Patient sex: M
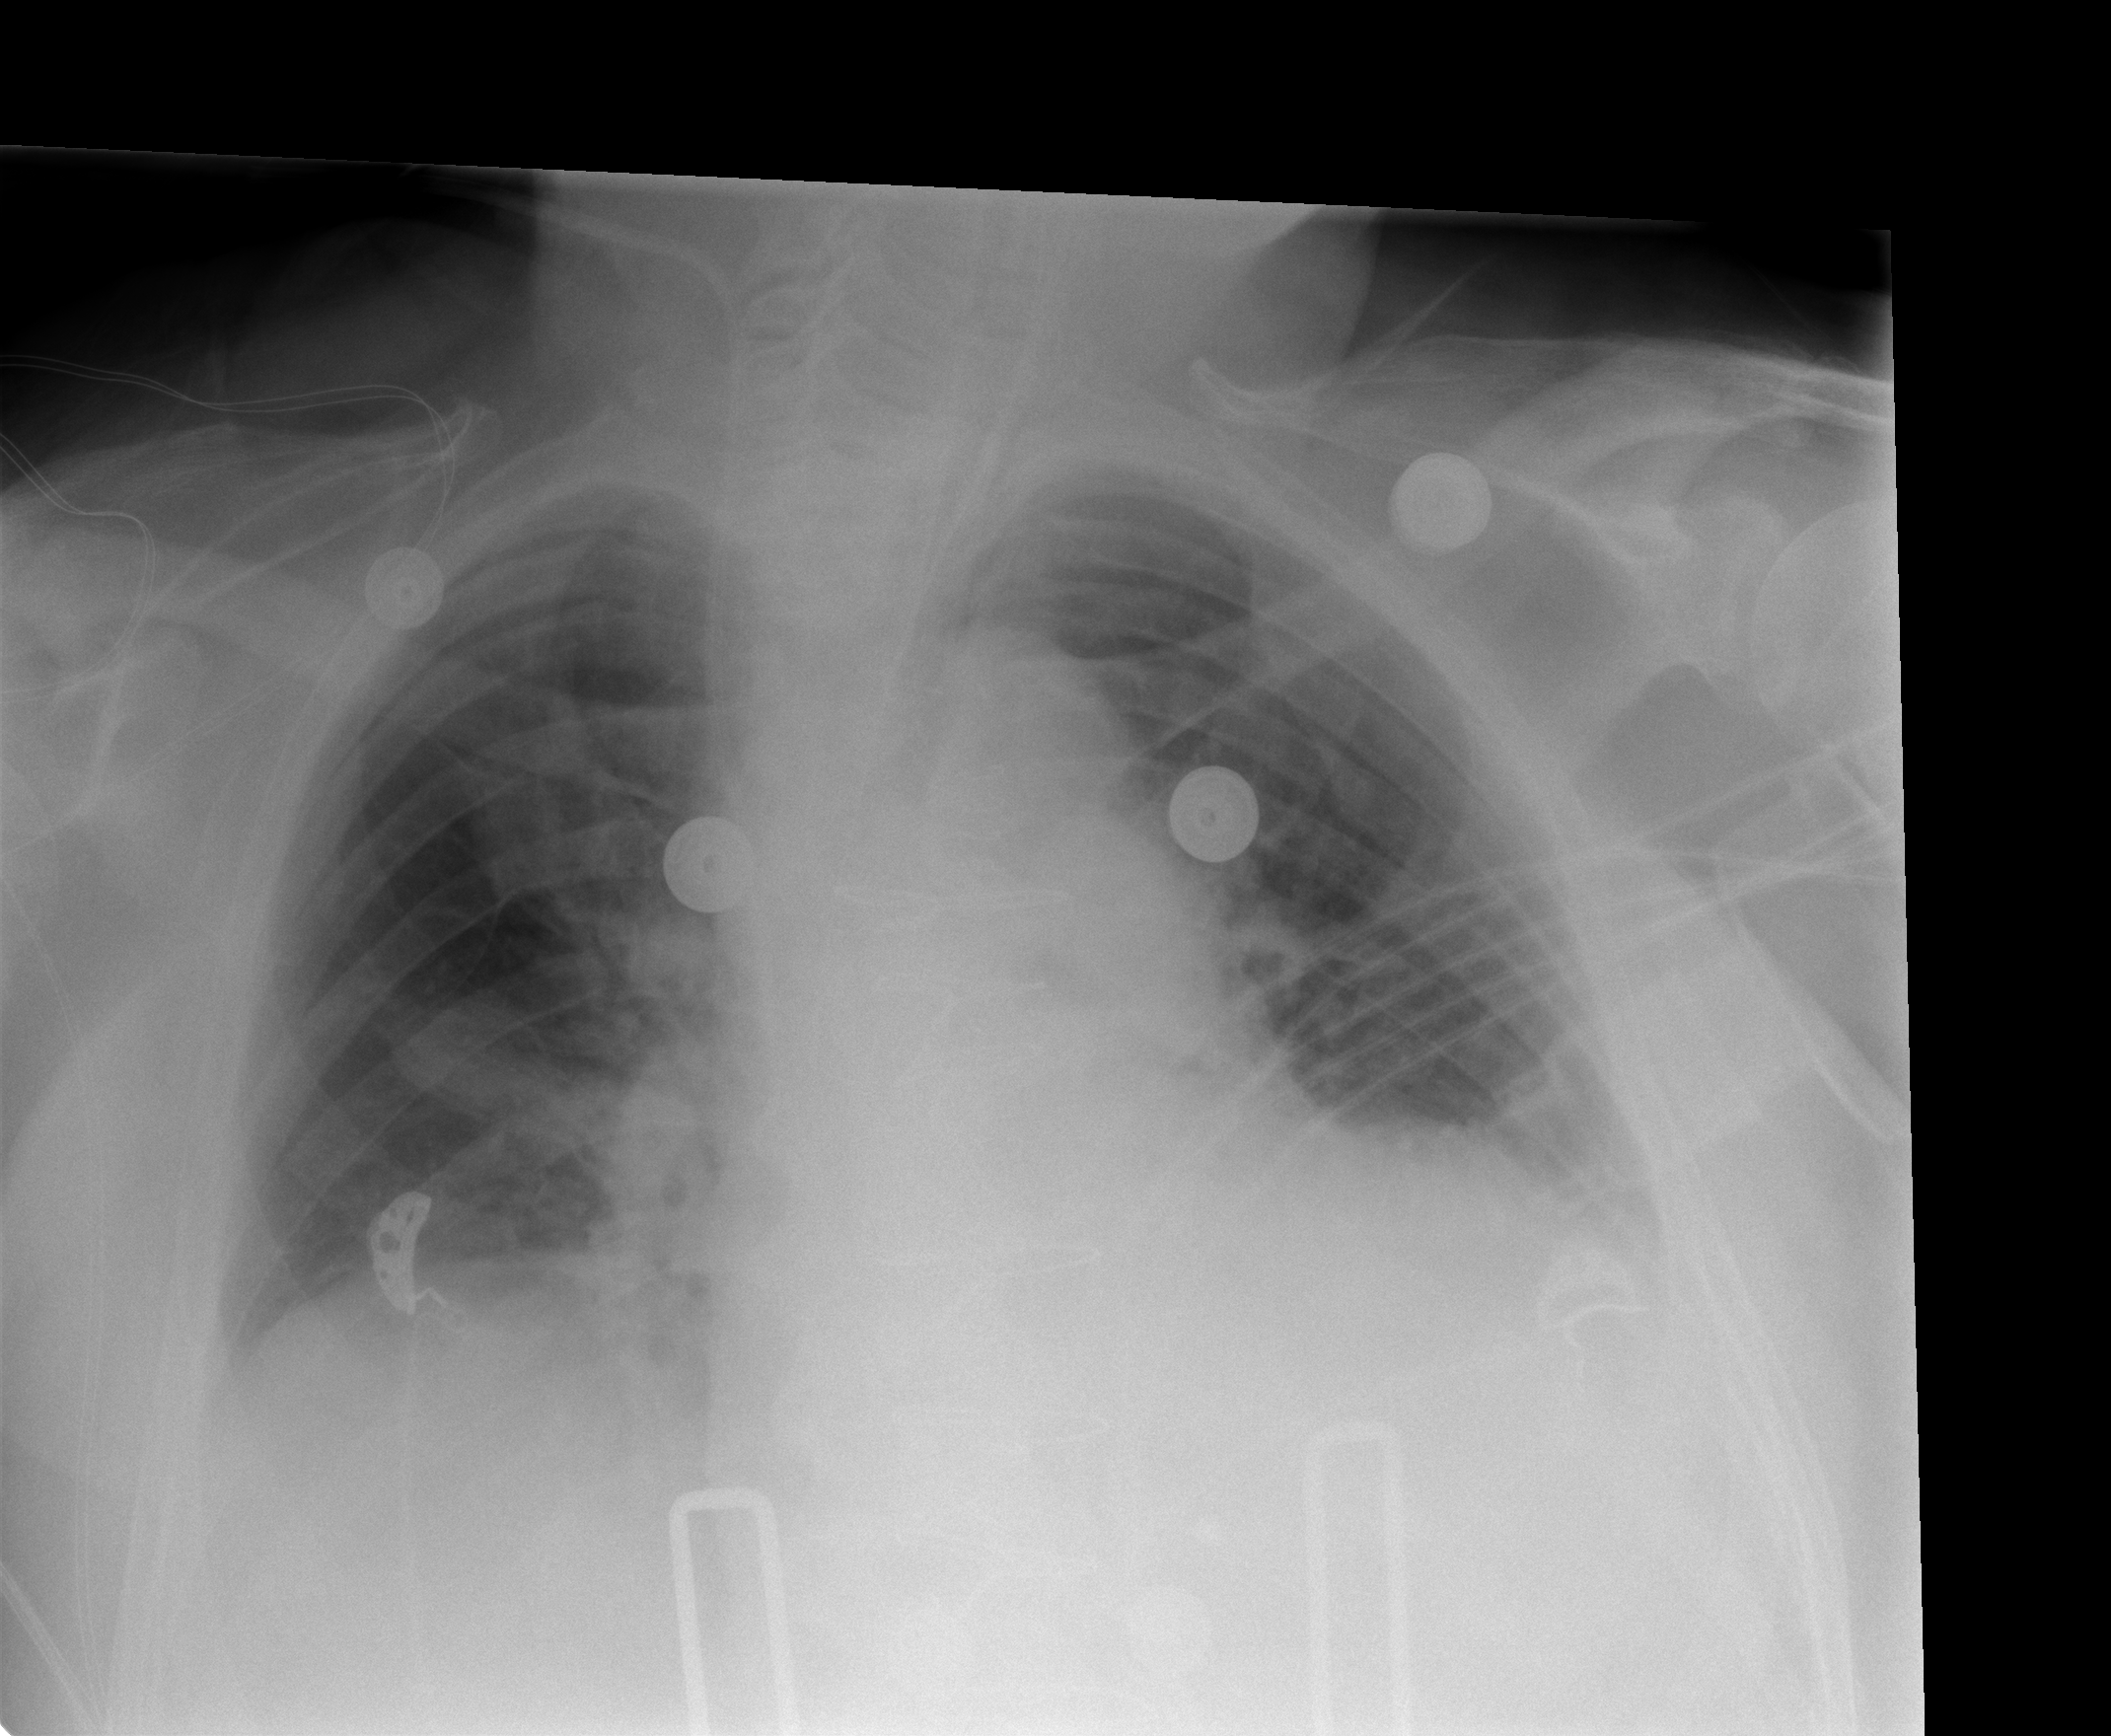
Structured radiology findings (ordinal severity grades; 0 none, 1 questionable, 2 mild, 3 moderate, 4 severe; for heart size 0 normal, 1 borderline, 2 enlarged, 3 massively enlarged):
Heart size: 2
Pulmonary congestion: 2
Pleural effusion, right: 1
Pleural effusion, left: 2
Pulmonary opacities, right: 1
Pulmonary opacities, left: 2
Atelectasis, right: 2
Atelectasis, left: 2